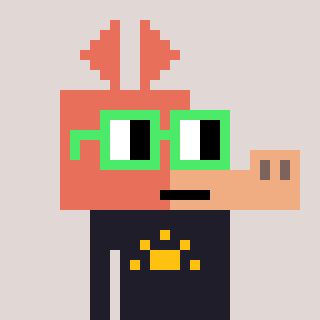
a pixel art character with square light green glasses, a aardvark-shaped head and a grayscale-colored body on a warm background